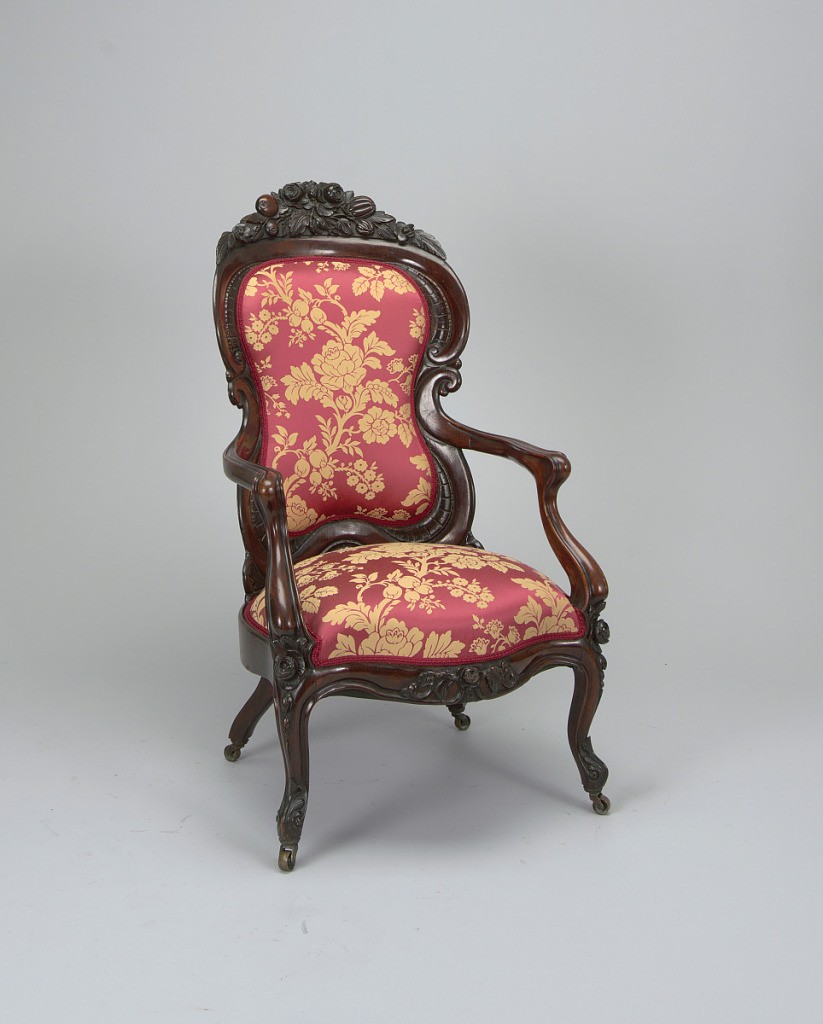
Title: Pair of Armchairs
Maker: John Henry Belter, American, b. Germany, 1804 – 1863
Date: design: 1850; Crest decoration design: 1849
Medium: Laminated rosewood, cotton upholstery, metal
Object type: chairs
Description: A) Upholstered, laminated rosewood back, topped by carved flowers-and-fruit garland.  Back frame formed of inverted U-shaped scroll at top and serpentine section at bottom.  Serpentine arms join back frame with scroll.  Upholstered spring seat on rosewood frame; serpentine seat front with carved flowers in center and at join of arms and forelegs.  Cabriole forelegs with carved acanthus leaf between small scrolls on foot; reverse curve back back legs; casters.  B) The same.